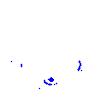
Particle: proton